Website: lowes
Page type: cart
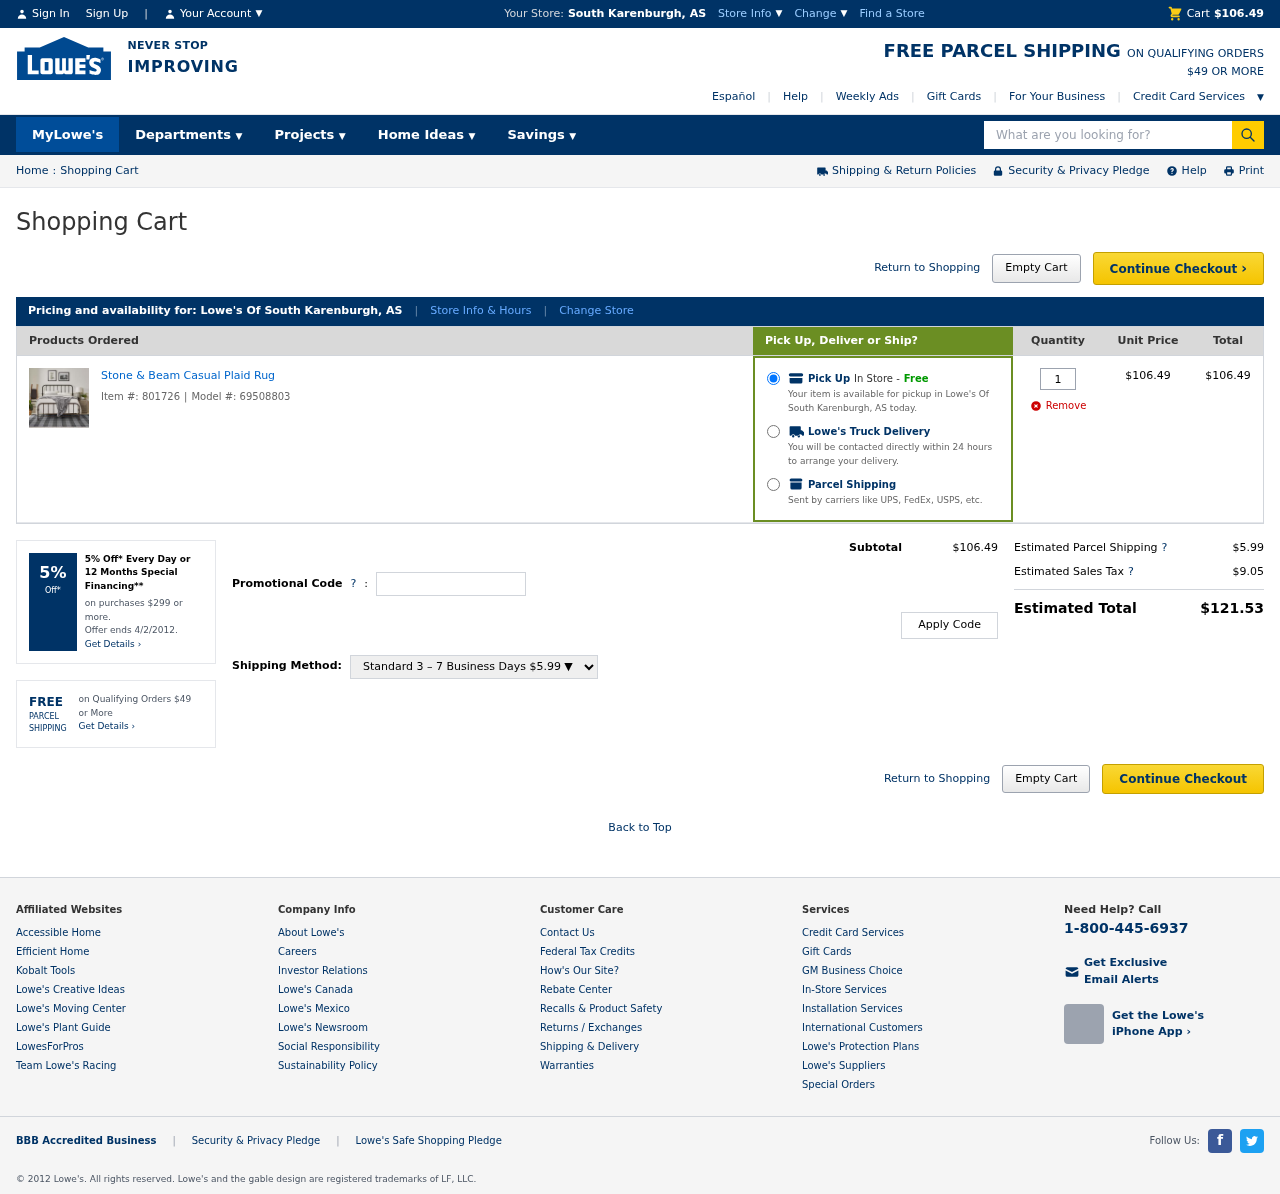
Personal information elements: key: PII_CITY_STATE
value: South Karenburgh, AS
Product elements: key: PRODUCT1_NAME
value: Stone & Beam Casual Plaid Rug
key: PRODUCT1_PRICE
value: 106.49
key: PRODUCT1_QUANTITY
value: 1
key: PRODUCT1_ITEM_NUMBER
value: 801726
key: PRODUCT1_MODEL_NUMBER
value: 69508803
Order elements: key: ORDER_SUBTOTAL
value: $106.49
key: ORDER_ITEM_TOTAL
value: $106.49
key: ORDER_SHIPPING
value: $5.99
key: ORDER_TAX
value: $9.05
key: ORDER_TOTAL
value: $121.53
Search elements: key: HEADER_SEARCH
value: What are you looking for?